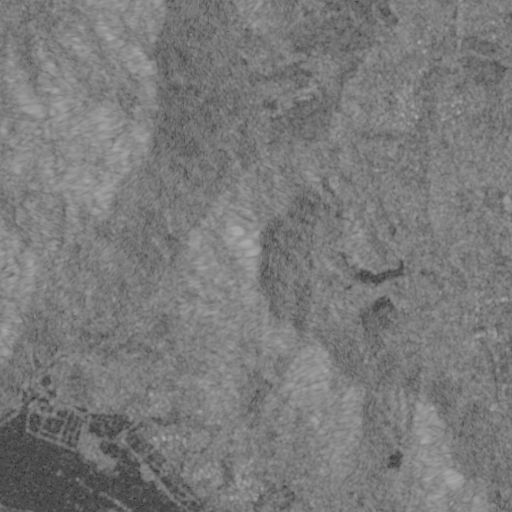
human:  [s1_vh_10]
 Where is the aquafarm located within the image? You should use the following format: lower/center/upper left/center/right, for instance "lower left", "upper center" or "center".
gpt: The aquafarm is located in the lower left of the image.
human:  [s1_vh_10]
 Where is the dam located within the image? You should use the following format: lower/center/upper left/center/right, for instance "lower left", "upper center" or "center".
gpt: The dam is located in the center right of the image.
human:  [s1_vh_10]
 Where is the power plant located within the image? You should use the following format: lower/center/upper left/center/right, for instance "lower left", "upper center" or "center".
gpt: The power plant is located in the lower right of the image.
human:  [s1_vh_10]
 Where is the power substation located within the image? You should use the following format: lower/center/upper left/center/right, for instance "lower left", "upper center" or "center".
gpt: The power substation is located in the lower right of the image.
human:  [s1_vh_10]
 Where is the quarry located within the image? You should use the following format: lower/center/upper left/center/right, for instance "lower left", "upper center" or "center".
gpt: The quarry is located in the center right of the image.
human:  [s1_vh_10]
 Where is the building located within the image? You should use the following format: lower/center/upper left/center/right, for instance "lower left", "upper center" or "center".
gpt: There is no building in the image.

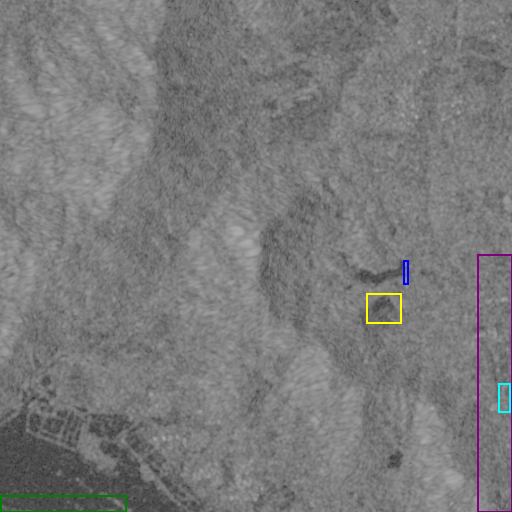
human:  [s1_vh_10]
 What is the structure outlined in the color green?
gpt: The structure outlined in green is an aquafarm.
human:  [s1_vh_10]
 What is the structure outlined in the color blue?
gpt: The structure outlined in blue is a dam.
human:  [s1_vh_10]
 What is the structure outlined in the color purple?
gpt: The structure outlined in purple is a power plant.
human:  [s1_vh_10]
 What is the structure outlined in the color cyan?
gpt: The structure outlined in cyan is a power substation.
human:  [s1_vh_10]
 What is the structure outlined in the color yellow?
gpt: The structure outlined in yellow is a quarry.
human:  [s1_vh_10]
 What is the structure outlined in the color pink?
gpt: There is no pink outline.